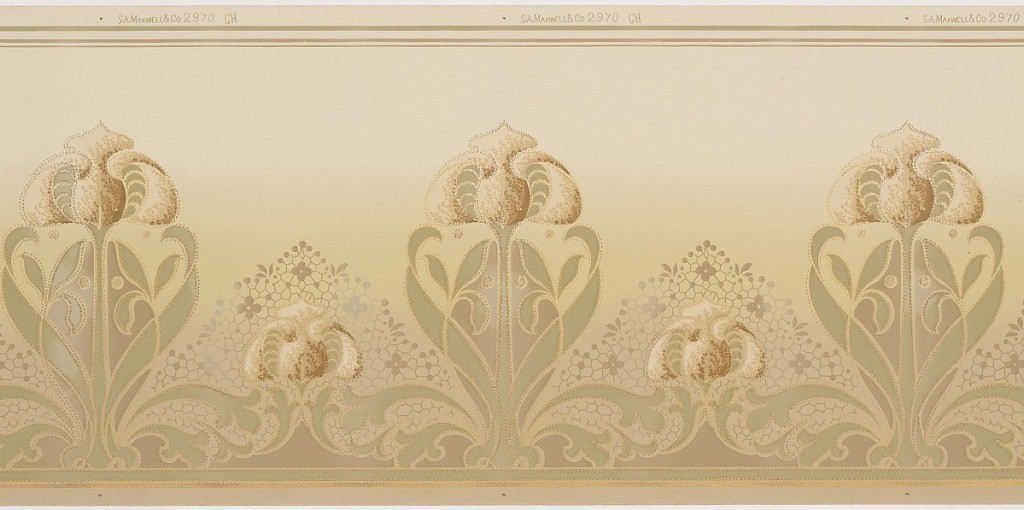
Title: Frieze
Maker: Maxwell & Co., S.A., Chicago, Illinois, USA
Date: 1905–1915
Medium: Machine-printed paper
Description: Art Nouveau style. Stylized tulips, alternating between large and small. Background fades from dusty green at the bottom to a light yellow-green at the top. Printed in silver and shades of green, brown, and beige.